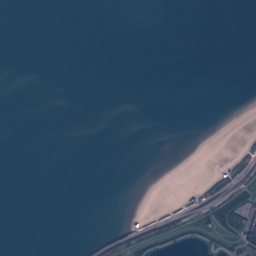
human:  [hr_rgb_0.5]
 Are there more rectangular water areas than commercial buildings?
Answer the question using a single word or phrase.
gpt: yes

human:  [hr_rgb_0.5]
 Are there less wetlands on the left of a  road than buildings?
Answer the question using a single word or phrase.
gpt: yes

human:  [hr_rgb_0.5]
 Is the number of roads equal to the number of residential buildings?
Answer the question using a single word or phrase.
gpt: no

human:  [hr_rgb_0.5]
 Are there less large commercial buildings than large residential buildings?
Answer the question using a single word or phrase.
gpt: no

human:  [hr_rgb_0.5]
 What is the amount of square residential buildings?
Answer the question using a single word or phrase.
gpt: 0

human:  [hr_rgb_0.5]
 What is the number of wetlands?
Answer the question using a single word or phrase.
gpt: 1

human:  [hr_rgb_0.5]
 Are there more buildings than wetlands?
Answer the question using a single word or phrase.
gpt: yes

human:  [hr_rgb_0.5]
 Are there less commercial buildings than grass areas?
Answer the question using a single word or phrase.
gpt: yes

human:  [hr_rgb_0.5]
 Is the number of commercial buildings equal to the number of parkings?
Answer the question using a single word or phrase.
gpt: no

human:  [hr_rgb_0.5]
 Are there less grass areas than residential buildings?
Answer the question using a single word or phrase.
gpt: yes

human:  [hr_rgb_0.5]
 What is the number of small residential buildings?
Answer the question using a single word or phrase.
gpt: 88

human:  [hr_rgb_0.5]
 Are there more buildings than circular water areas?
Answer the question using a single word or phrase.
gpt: yes

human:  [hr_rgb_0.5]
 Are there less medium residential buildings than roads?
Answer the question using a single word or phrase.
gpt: yes

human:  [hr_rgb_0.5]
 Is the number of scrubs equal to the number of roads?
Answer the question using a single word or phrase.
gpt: no

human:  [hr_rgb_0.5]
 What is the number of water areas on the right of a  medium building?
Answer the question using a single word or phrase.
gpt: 0

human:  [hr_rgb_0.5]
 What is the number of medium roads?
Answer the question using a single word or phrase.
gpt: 0

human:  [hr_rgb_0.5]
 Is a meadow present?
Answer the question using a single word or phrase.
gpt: yes

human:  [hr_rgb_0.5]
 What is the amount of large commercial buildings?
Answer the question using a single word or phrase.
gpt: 0

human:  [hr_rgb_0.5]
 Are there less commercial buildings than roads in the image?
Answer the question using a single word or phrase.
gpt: yes

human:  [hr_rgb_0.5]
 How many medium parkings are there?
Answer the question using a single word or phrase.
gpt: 5

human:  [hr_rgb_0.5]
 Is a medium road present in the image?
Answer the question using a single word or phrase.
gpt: no

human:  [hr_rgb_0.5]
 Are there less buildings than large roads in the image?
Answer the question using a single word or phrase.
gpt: no

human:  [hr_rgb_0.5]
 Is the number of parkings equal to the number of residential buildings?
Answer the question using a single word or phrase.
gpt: no

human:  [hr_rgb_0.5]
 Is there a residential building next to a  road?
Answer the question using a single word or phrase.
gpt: yes

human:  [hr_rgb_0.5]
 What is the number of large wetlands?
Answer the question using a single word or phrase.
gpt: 0

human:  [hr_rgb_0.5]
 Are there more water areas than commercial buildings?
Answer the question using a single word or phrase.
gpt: yes

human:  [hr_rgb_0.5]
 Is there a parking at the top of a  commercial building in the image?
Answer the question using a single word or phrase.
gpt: no

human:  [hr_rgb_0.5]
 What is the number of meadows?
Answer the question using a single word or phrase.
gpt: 1

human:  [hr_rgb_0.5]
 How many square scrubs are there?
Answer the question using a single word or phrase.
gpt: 0

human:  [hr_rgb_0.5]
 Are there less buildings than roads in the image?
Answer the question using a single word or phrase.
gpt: no

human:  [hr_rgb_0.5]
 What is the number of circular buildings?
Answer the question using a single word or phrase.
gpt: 0

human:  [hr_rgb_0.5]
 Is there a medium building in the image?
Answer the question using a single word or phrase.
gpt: yes

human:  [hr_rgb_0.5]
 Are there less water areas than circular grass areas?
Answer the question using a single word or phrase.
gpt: no

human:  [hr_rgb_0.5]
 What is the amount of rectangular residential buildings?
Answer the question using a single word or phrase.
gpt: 60

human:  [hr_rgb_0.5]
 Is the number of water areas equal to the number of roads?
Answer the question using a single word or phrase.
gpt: no

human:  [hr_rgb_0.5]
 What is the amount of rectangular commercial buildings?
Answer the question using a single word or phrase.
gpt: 0